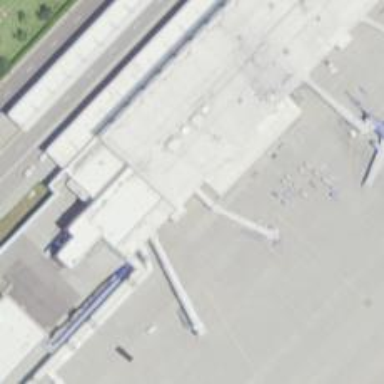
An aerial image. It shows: Airport gate.